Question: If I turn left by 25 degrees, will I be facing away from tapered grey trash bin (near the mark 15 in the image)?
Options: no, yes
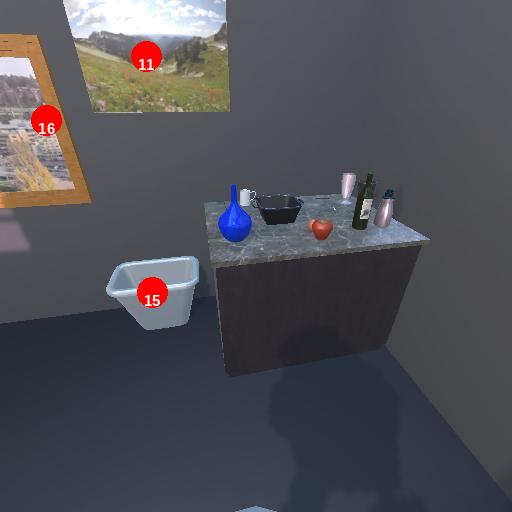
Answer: no